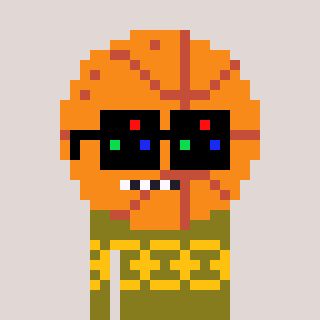
a pixel art character with square black sunglasses, a basketball-shaped head and a gunk-colored body on a warm background